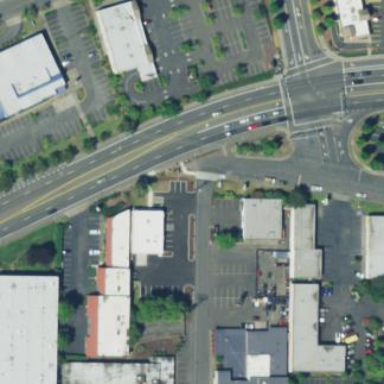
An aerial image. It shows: Commercial area.